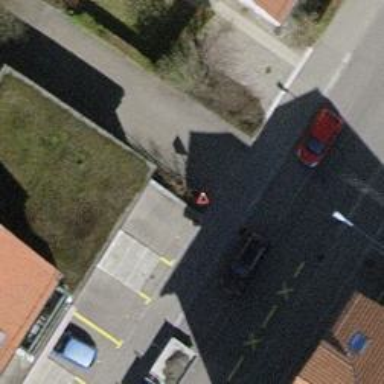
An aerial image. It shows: Bus stop with platform for public transport.